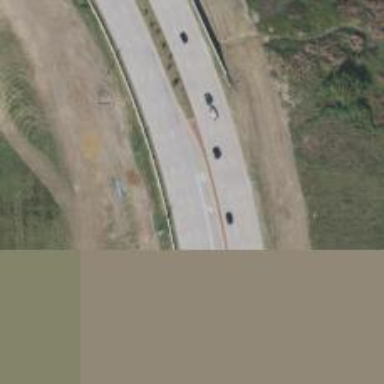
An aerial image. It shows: Primary highway.